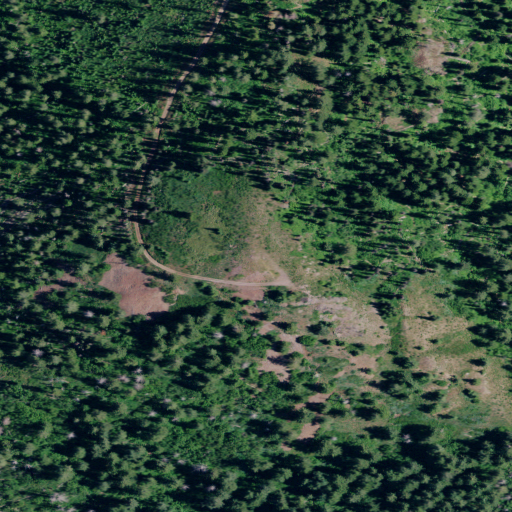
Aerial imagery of mountain in Idaho named Cougar Peak Loookout containing evergreen forest and shrub